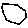
Label: hexagon